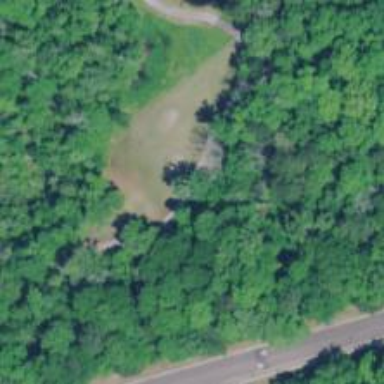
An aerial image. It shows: Path for both roads and golfers.